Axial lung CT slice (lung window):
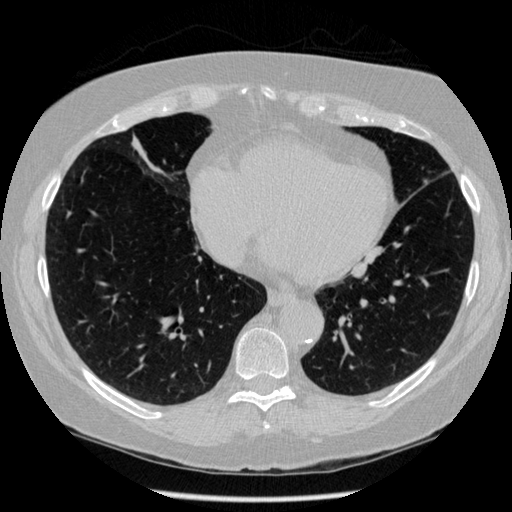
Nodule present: no